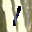
Label: 1